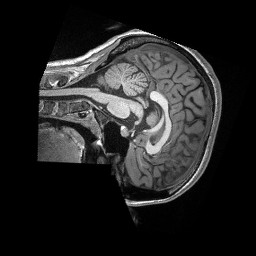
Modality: T1w
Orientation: sagittal
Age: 21
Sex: female
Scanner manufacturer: siemens
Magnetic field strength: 3 T
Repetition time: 2.3 s
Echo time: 0.00308 s